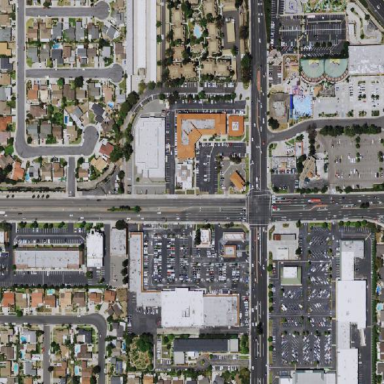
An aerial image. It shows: Retail area.